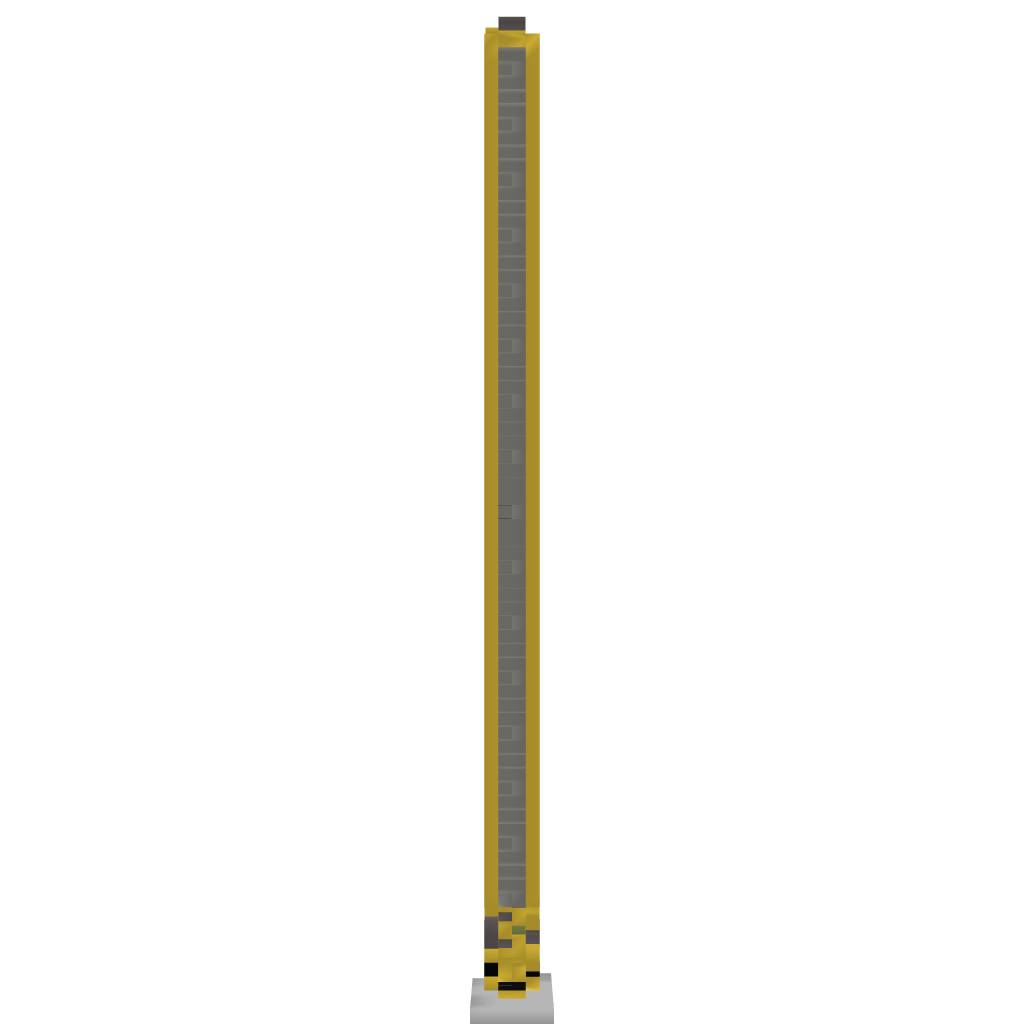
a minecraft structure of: Sky elevator